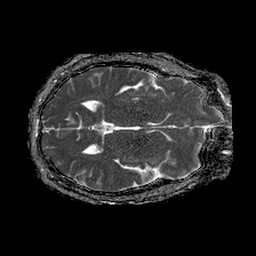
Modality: ADC
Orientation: axial
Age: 44
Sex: male
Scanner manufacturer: philips
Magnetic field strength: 1.5 T
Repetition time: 4.6 s
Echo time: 0.08631 s